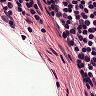
Metastatic tissue present: no